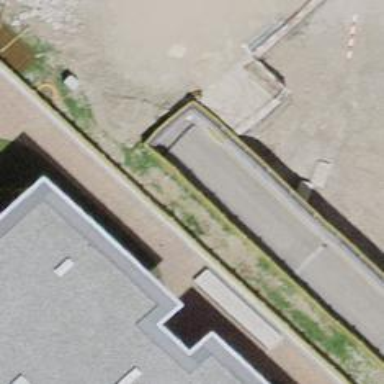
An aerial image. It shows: Parking entrance.